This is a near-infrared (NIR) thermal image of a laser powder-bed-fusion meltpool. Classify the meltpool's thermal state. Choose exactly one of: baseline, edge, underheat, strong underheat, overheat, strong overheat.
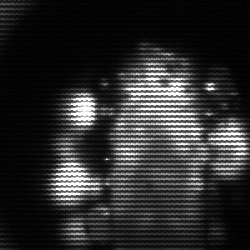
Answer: strong underheat